Question: I am new to Jquery mobile. When i try to insert radio buttons to my page i get A characters see example:

This is my code for the radio buttons:
'''
<fieldset data-role="controlgroup" data-type="horizontal" data-mini="true">
<legend>Show in VK</legend>
<input type="radio" name="radio-choice-b" id="radio-choice-c" checked="checked">
<label for="radio-choice-c">Yes</label>
<input type="radio" name="radio-choice-b" id="radio-choice-d" >
<label for="radio-choice-d">No</label>
</fieldset>
'''
these are my includes ( nothing edited to the jquery mobile files )
'''
<link rel="stylesheet" href="lib/jquery.mobile.custom.structure.css" />
<link rel="stylesheet" href="lib/jquery.mobile.custom.theme.css" />
<script src="http://ajax.googleapis.com/ajax/libs/jquery/1.11.1/jquery.min.js"></script>
<script src="lib/jquery.mobile.custom.js"></script>
'''
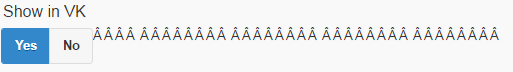
Answer: I Found the probleem.
When you use tab while programming it sometimes doesn't tab the way it should. (tabs become spaces)
Use right click -> page source and look for the characters. when you find them go to that line of code and delete all tabs there.
as you can see the A characters are gone: